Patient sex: F
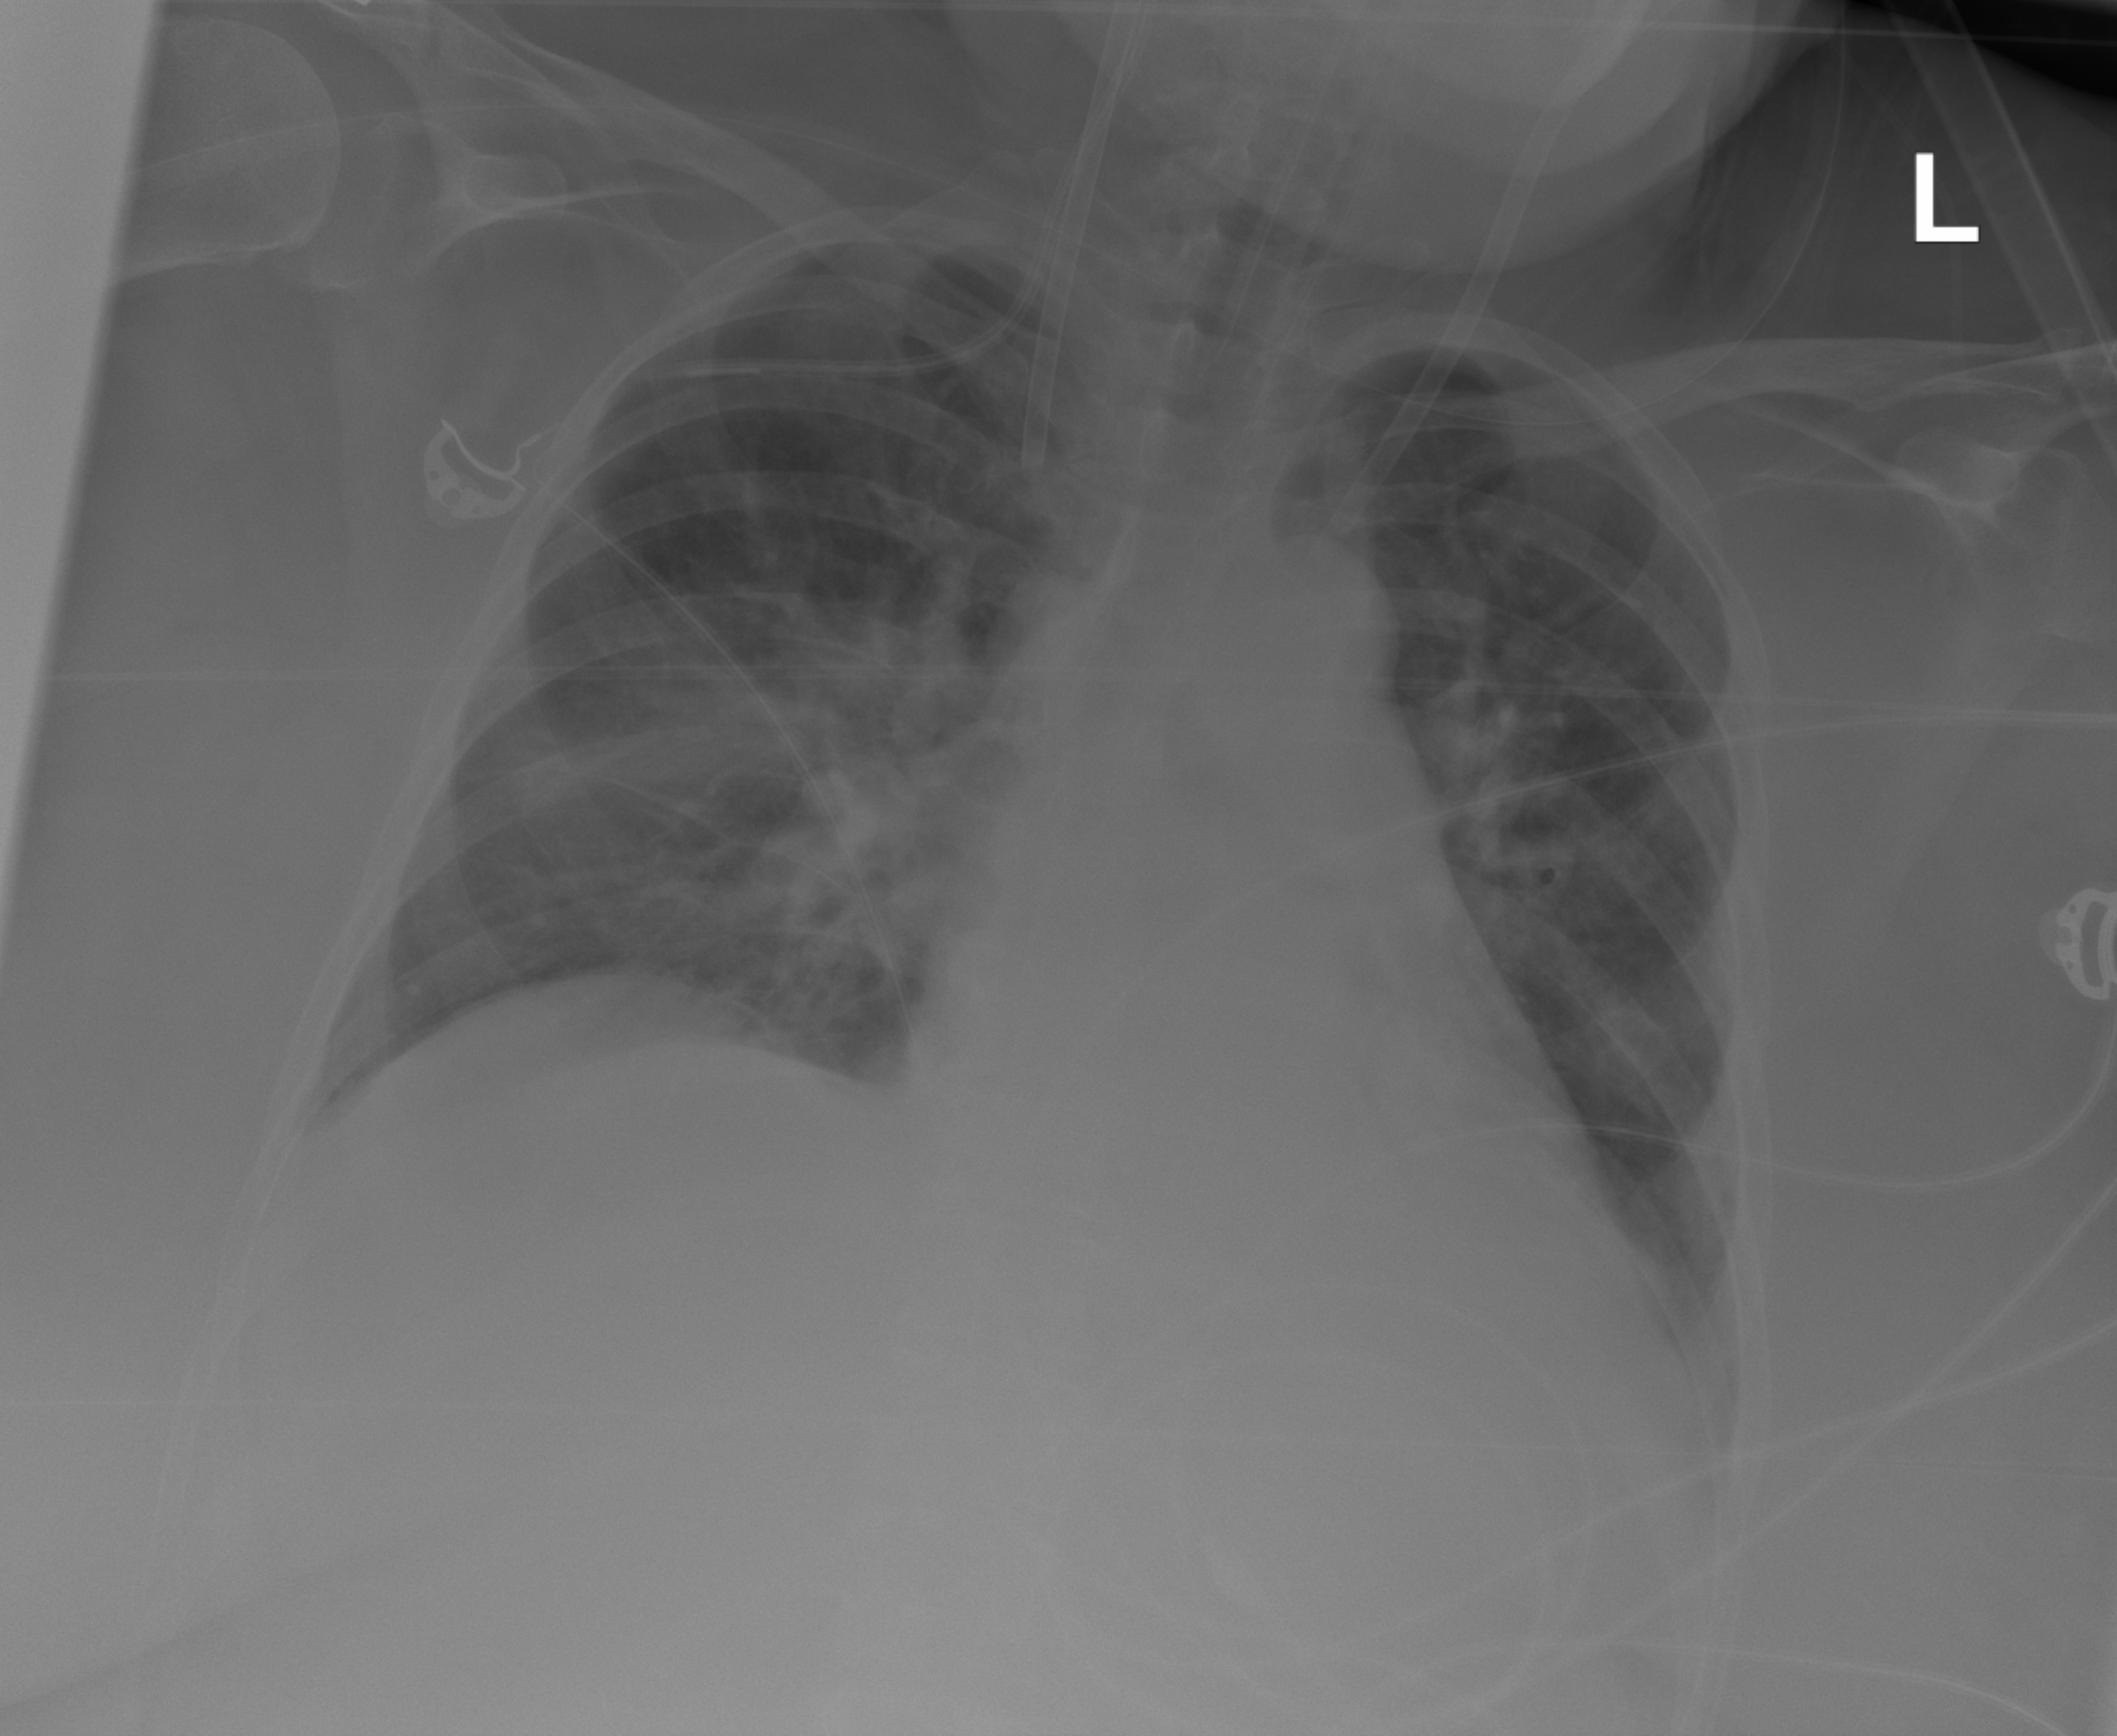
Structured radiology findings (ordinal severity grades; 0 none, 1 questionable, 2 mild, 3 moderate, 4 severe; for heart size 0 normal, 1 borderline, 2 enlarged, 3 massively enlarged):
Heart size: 1
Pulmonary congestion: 0
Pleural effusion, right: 2
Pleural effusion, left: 2
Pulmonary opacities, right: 3
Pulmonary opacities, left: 0
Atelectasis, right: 2
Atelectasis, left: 2